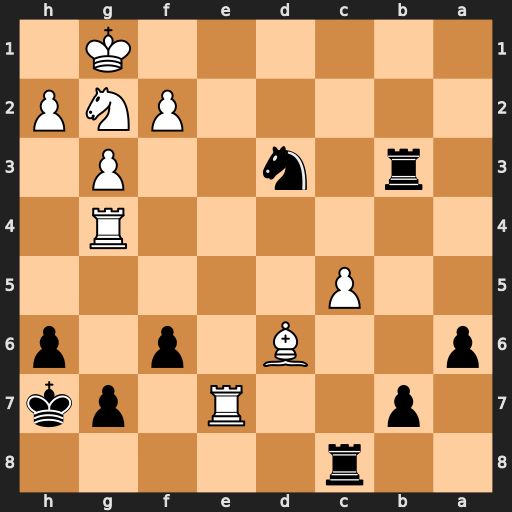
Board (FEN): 2r5/1p2R1pk/p2B1p1p/2P5/6R1/1r1n2P1/5PNP/6K1
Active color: b
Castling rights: -
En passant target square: -
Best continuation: Rb1+ Ne1 Rxe1+ Rxe1 Nxe1